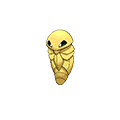
Pok\u00e9mon: kakuna